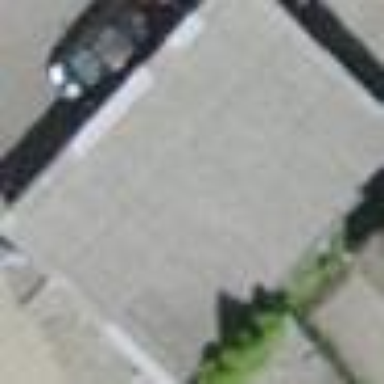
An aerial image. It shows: View of roof of building.